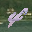
Label: 4